Question: Does anyone have any idea how to resolve this error?
The google devt tools does not pinpoint the location of the erroneous code which makes it hard to troubleshoot.
Im currently on Meteor and MongoDB.
Ive searched for Unexpected tokens, theres A, N, C but M is not common.
What Ive read is it might be a server commenting problem as it adds random letters and non-recognizable scripts.
Any suggestions?

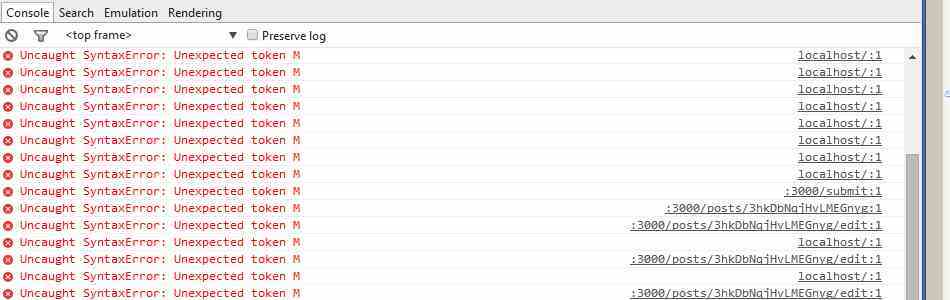
Answer: I've got the exact same problem, and it's happening at line 1472 in ng-inspector.js at
The reason is presumably that event.data is holding some kind of setImmediate string (which begins with the letter 'M') - "Meteor._setImmediate.0.5014774943701923.5"
Here are the five lines in ng-inspector.js leading up to the JSON.parse():
'''
window.addEventListener('message', function (event) {
// Ensure the message was sent by this origin
if (event.origin !== window.location.origin) return;
var eventData = event.data;
if (!eventData || typeof eventData !== 'string') return;
eventData = JSON.parse(eventData);
'''
the debugger shows this stuff in the event object:
'''
event = MessageEvent {data: "Meteor._setImmediate.0.5014774943701923.5", origin: "http://localhost:3000", lastEventId: "", source: Window, ports:
'''
ng-inspector.js is an angular extension for Chrome so I guess all we have to do is uninstall it now that we are using Meteor!
Yes, I can confirm that I have uninstalled the Angular inspector from the Chrome extensions and that the problem is solved.